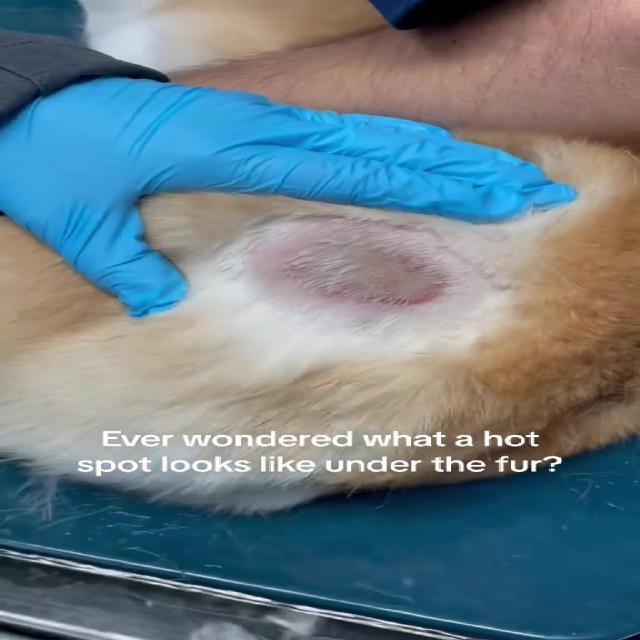
Canine dermatitis — inflammation of the skin presenting with erythema, pruritus, papules, and excoriation. May be allergic, contact, or atopic in origin.